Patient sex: M
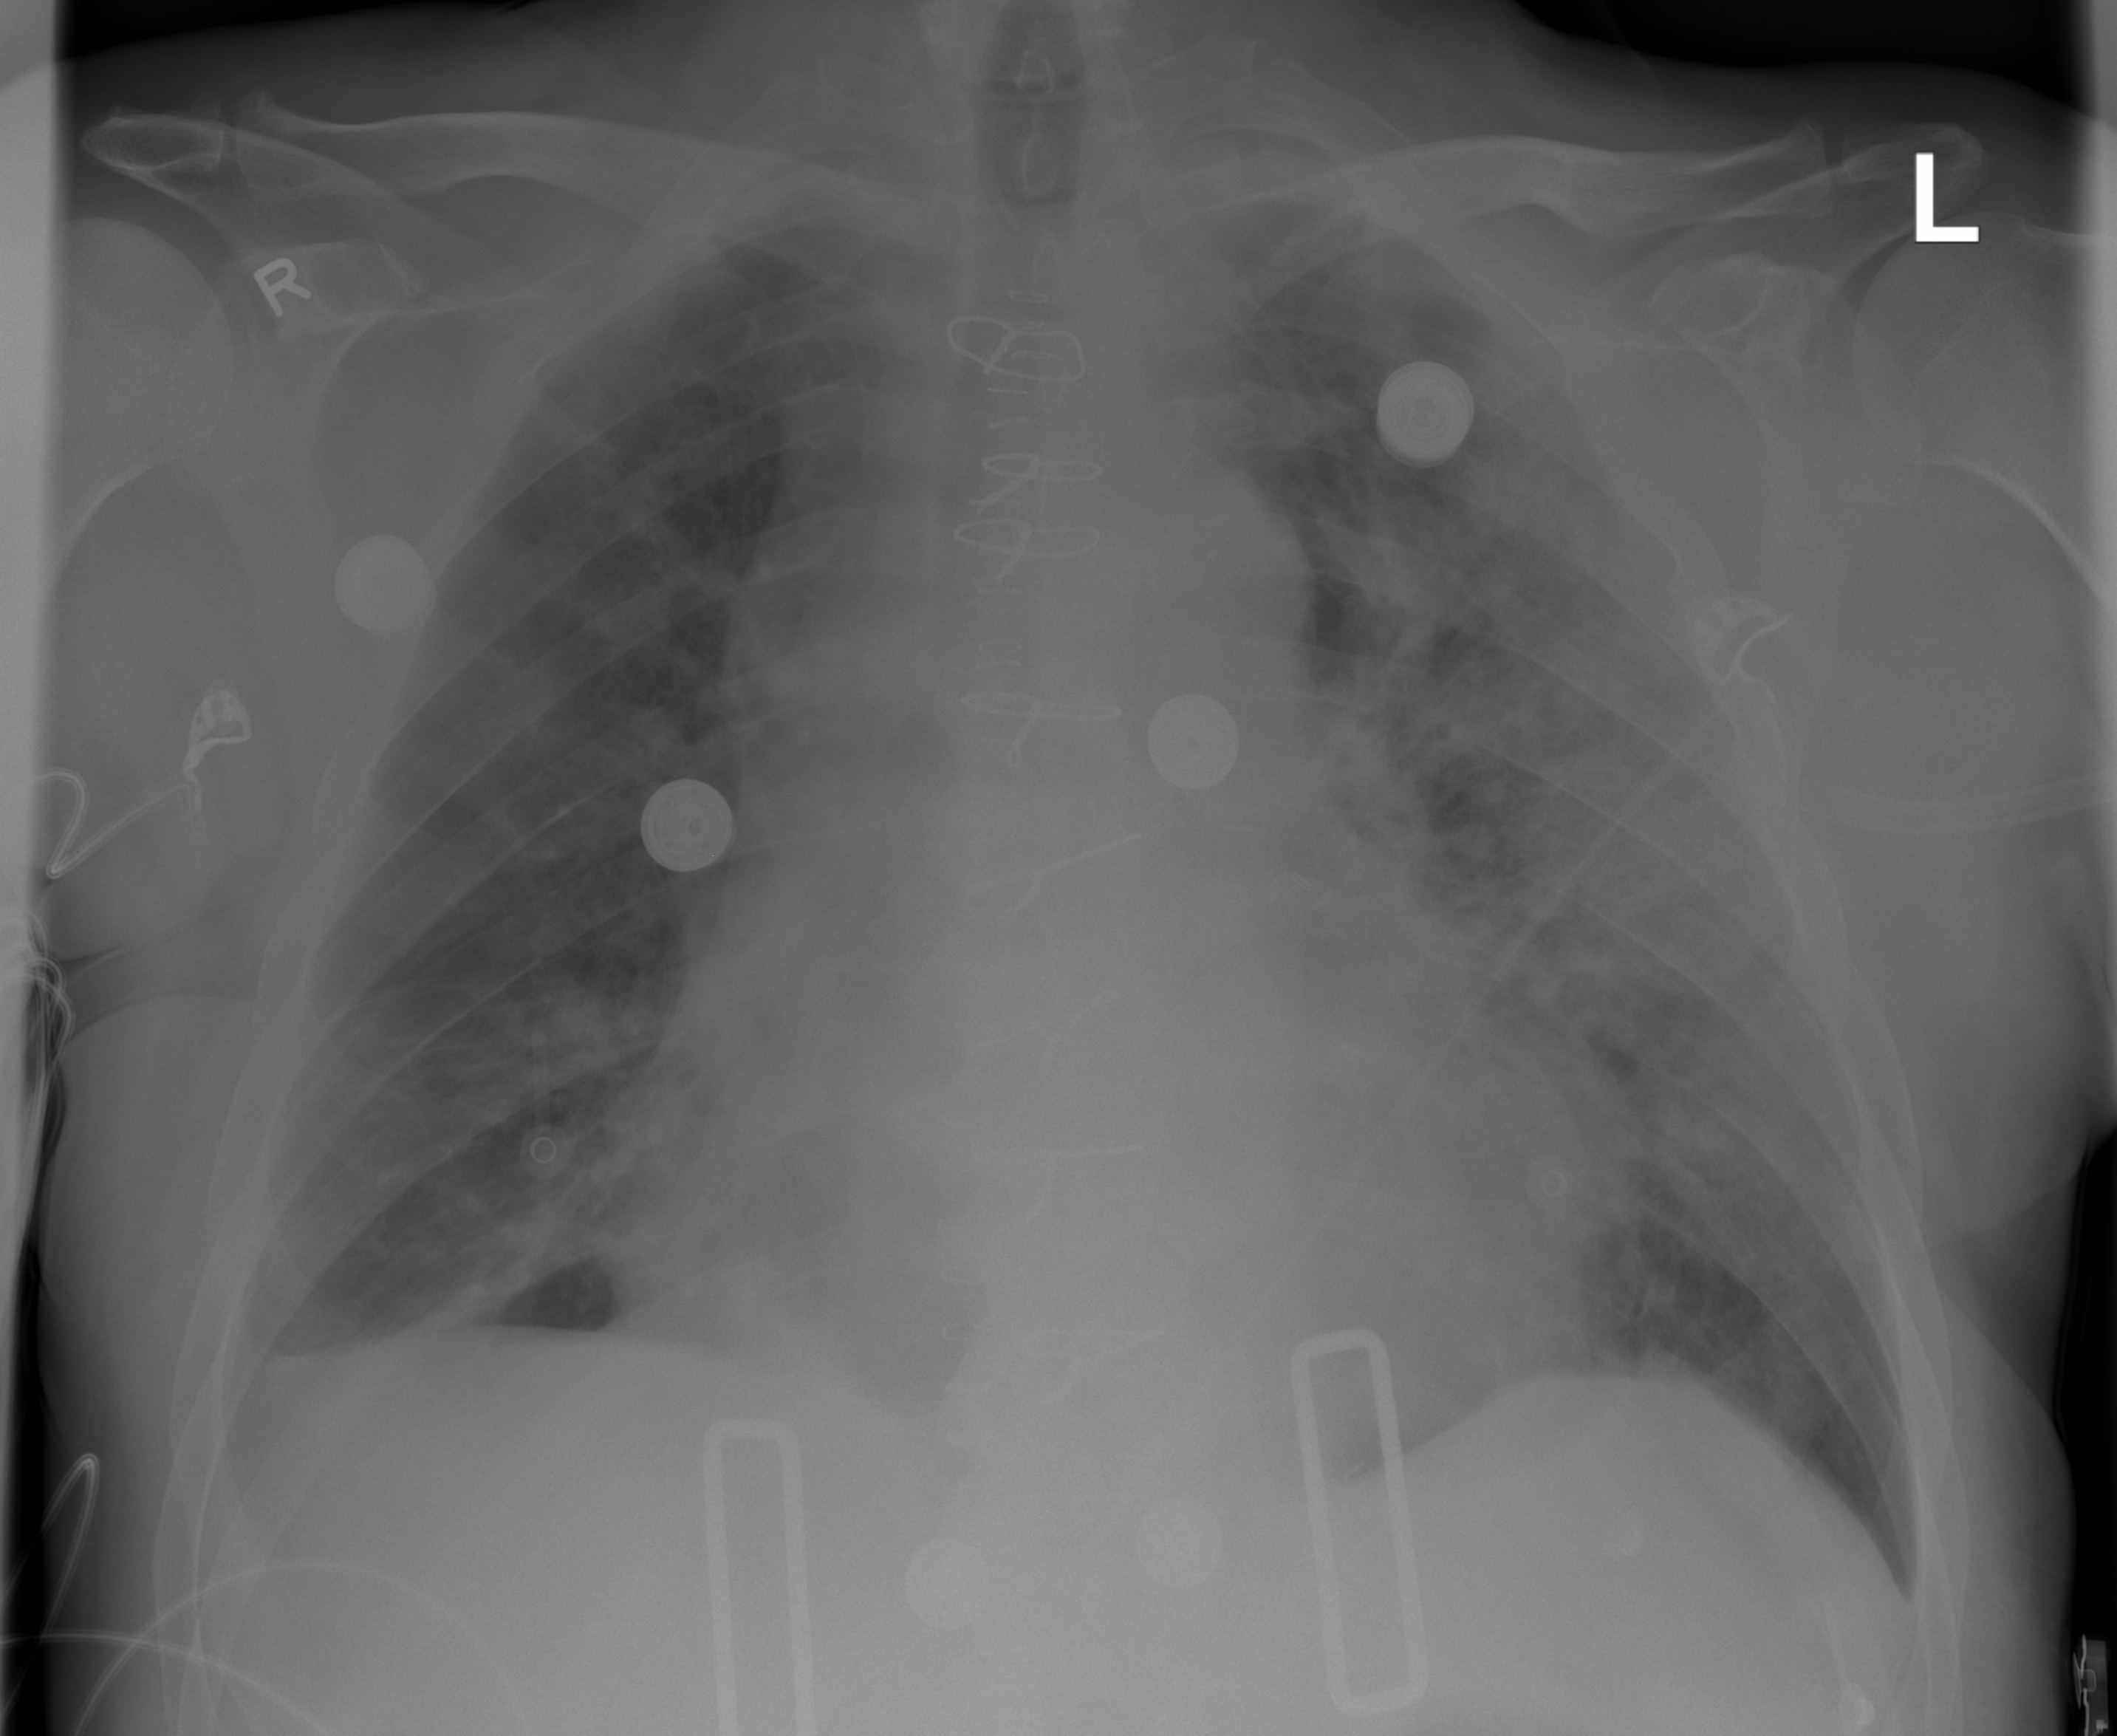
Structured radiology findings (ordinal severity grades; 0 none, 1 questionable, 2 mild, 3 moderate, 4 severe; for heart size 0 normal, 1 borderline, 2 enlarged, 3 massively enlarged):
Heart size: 2
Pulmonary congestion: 2
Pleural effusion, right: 2
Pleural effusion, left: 0
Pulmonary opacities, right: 2
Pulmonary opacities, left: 2
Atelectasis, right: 2
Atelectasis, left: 2